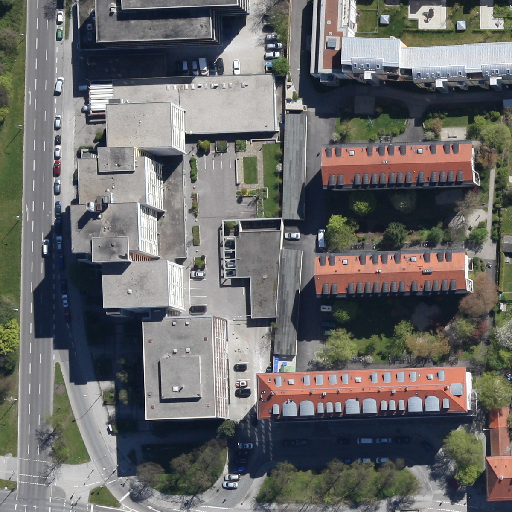
Referring expression: light-duty vehicle driving on the road